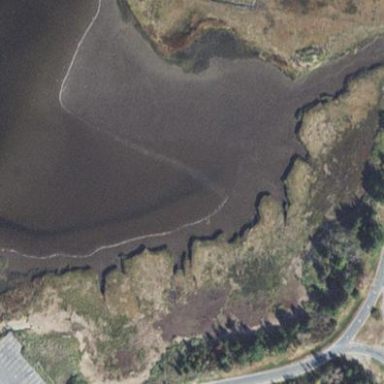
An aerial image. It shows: Saltmarsh wetland area.